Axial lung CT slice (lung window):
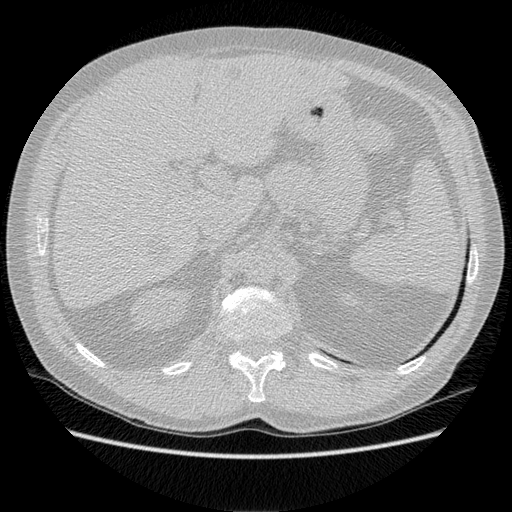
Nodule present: no